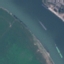
Label: River